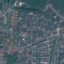
Land use / land cover class: Residential